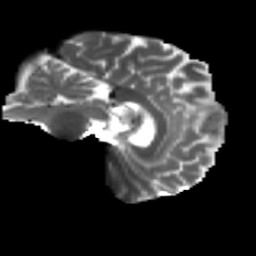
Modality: T2w
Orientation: sagittal
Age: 48
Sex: male
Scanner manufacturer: ge
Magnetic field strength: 3 T
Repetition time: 7.8 s
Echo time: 0.0606 s